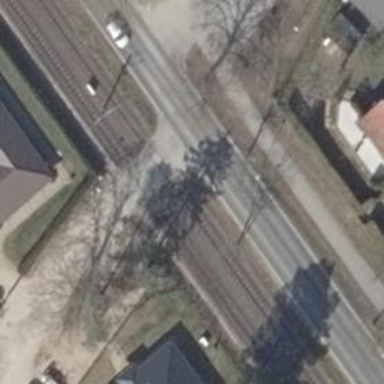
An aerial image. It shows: Tram level crossing on railway.